Question: I'm new to MVC Razor.
I have this view:
'''
@model SuburbanCustPortal.Models.CustomerModel
@{
ViewBag.Title = "Customer Summary";
}
<h2>Customer Summary Screen</h2>
<p>
Please select an account below or add an existing account.
</p>
<script src="@Url.Content("~/Scripts/jquery.validate.min.js")" type="text/javascript"></script>
<script src="@Url.Content("~/Scripts/jquery.validate.unobtrusive.min.js")" type="text/javascript"></script>
@using (Html.BeginForm())
{
@Html.ValidationSummary(true, "Account creation was unsuccessful. Please correct the errors and try again.")
<div>
<fieldset>
<legend>Existing Accounts</legend>
@Html.Action("ExistingAccounts2")
<p>
<input type="submit" value="Add an Account" />
</p>
</fieldset>
</div>
}
'''
Which calls this method:
'''
[Authorize]
public ActionResult ExistingAccounts2()
{
return PartialView("ExistingAccounts", _client.RequestCustomersForAccount(User.Identity.Name));
}
'''
Which in turn calls this partial view:
'''
@model IEnumerable<SuburbanCustPortal.SuburbanService.CustomerData >
<br />
<br />
<table>
@if (Model != null)
{
foreach (var usr in Model)
{
<tr>
<td>
<input id="btnShowCustomer" name="btnShowCustomer2" type="submit" value="View"/>
</td>
<td>
@usr.AccountId
</td>
<td>
@usr.Name
</td>
@* <td>
@usr.DeliveryStreet
</td>*@
</tr>
}
}
</table>
<br />
'''
Which ends up displaying this:

This works up to this point.
What I want to so is be able to click on the button next to the customer's name and it pull up the customer's account.
How do I tie that customer to the button to know who to pull up and how do have the button click pull it up?
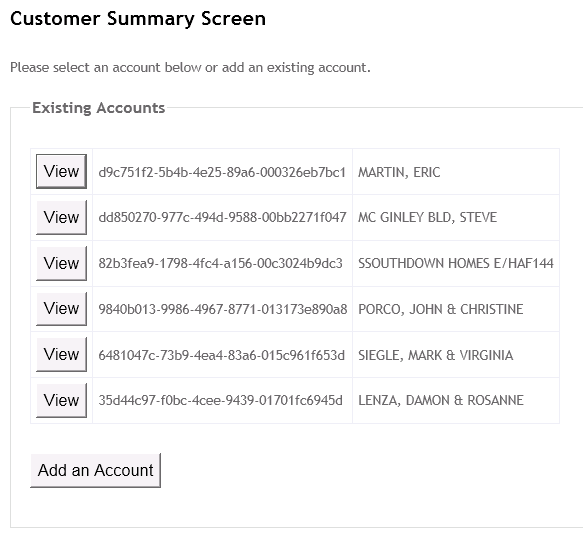
Answer: You need to pass the Customer Number back once the button is clicked:
If you have the customer number as a property in the Model you could do something like:
'''
<input id="btnShowCustomer" data-customerNumber="@usr.CustomerNumber" />
'''
You could then 'POST' this data to the Server using an @Html.ActionLink, @Ajax.ActionLink, or jQuery:
'''
@Html.ActionLink("LoadInfo", "Info", new {customerId=@usr.CustomerNumber})
'''
'''
$("#btnShowCustomer").click(function() {
var customerId = $("#btnShowCustomer").attr("data-customerNumber");
$.ajax({
type: "POST",
data: "customerId=" + customerId,
url: '@Url.Action("MyAction", "MyController")',
success: function (result) {
}
});
'''